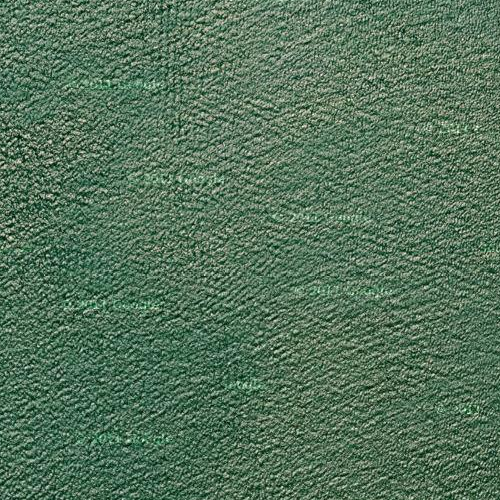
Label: sydney